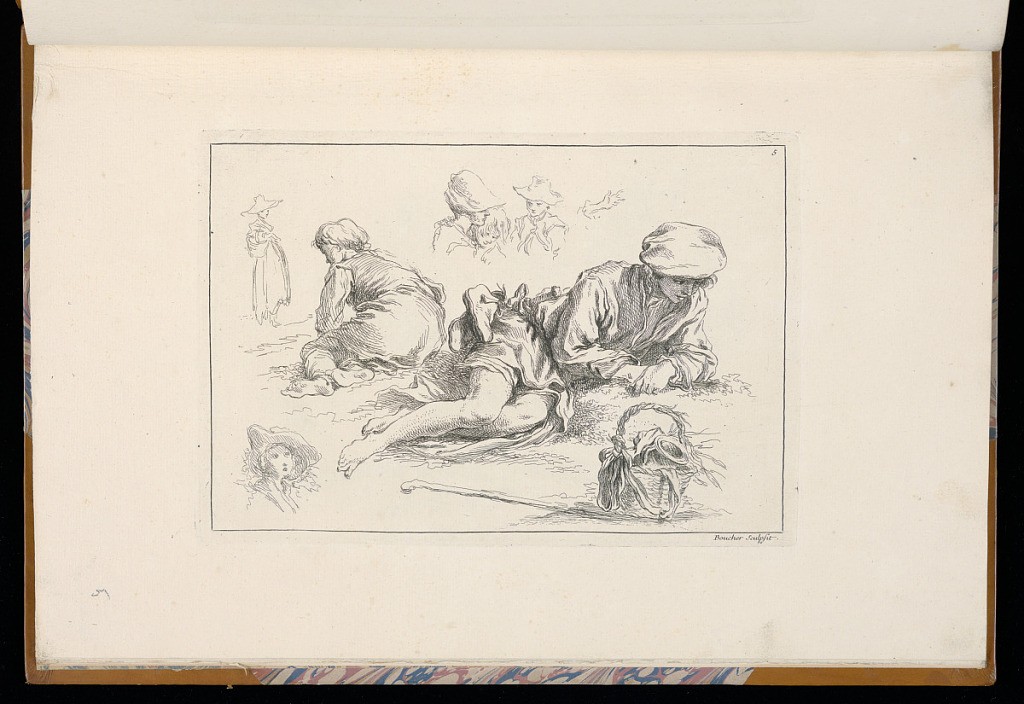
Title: Figure Studies
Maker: François Boucher, French, 1703–1770
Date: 1735
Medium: Etching on paper
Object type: Print
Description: Figure studies / sketches on a single plate. A young man in the foreground lying on the ground and barefoot, another figure on the ground behind. A basket and stick in the foreground. The head of a figure in a hat. Heads of a woman, man and child in the background and a standing woman. The plate is signed and numbered.